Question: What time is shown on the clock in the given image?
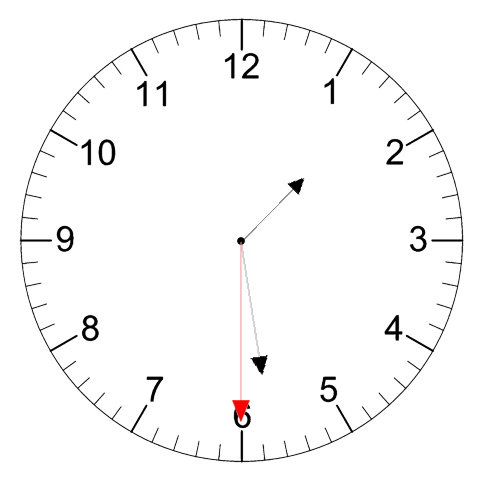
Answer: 01:28:30